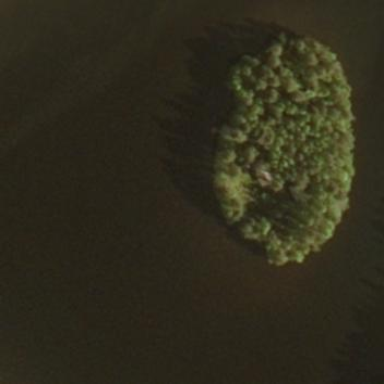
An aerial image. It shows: Image showing island.